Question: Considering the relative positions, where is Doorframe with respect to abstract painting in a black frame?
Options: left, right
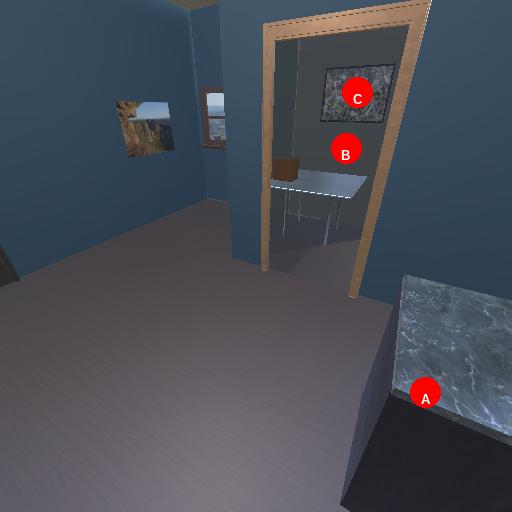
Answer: left